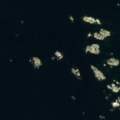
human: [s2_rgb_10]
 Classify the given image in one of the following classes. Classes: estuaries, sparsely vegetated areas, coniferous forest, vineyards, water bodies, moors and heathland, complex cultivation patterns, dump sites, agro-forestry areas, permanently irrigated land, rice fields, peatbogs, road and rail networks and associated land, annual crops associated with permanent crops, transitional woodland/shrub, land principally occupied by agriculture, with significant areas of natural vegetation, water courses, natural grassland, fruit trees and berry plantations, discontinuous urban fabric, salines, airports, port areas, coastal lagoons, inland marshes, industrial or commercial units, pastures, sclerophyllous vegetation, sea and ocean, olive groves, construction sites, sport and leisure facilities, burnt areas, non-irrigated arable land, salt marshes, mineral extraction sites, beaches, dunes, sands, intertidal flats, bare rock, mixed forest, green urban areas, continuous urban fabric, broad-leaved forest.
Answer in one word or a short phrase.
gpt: sea and ocean